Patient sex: F
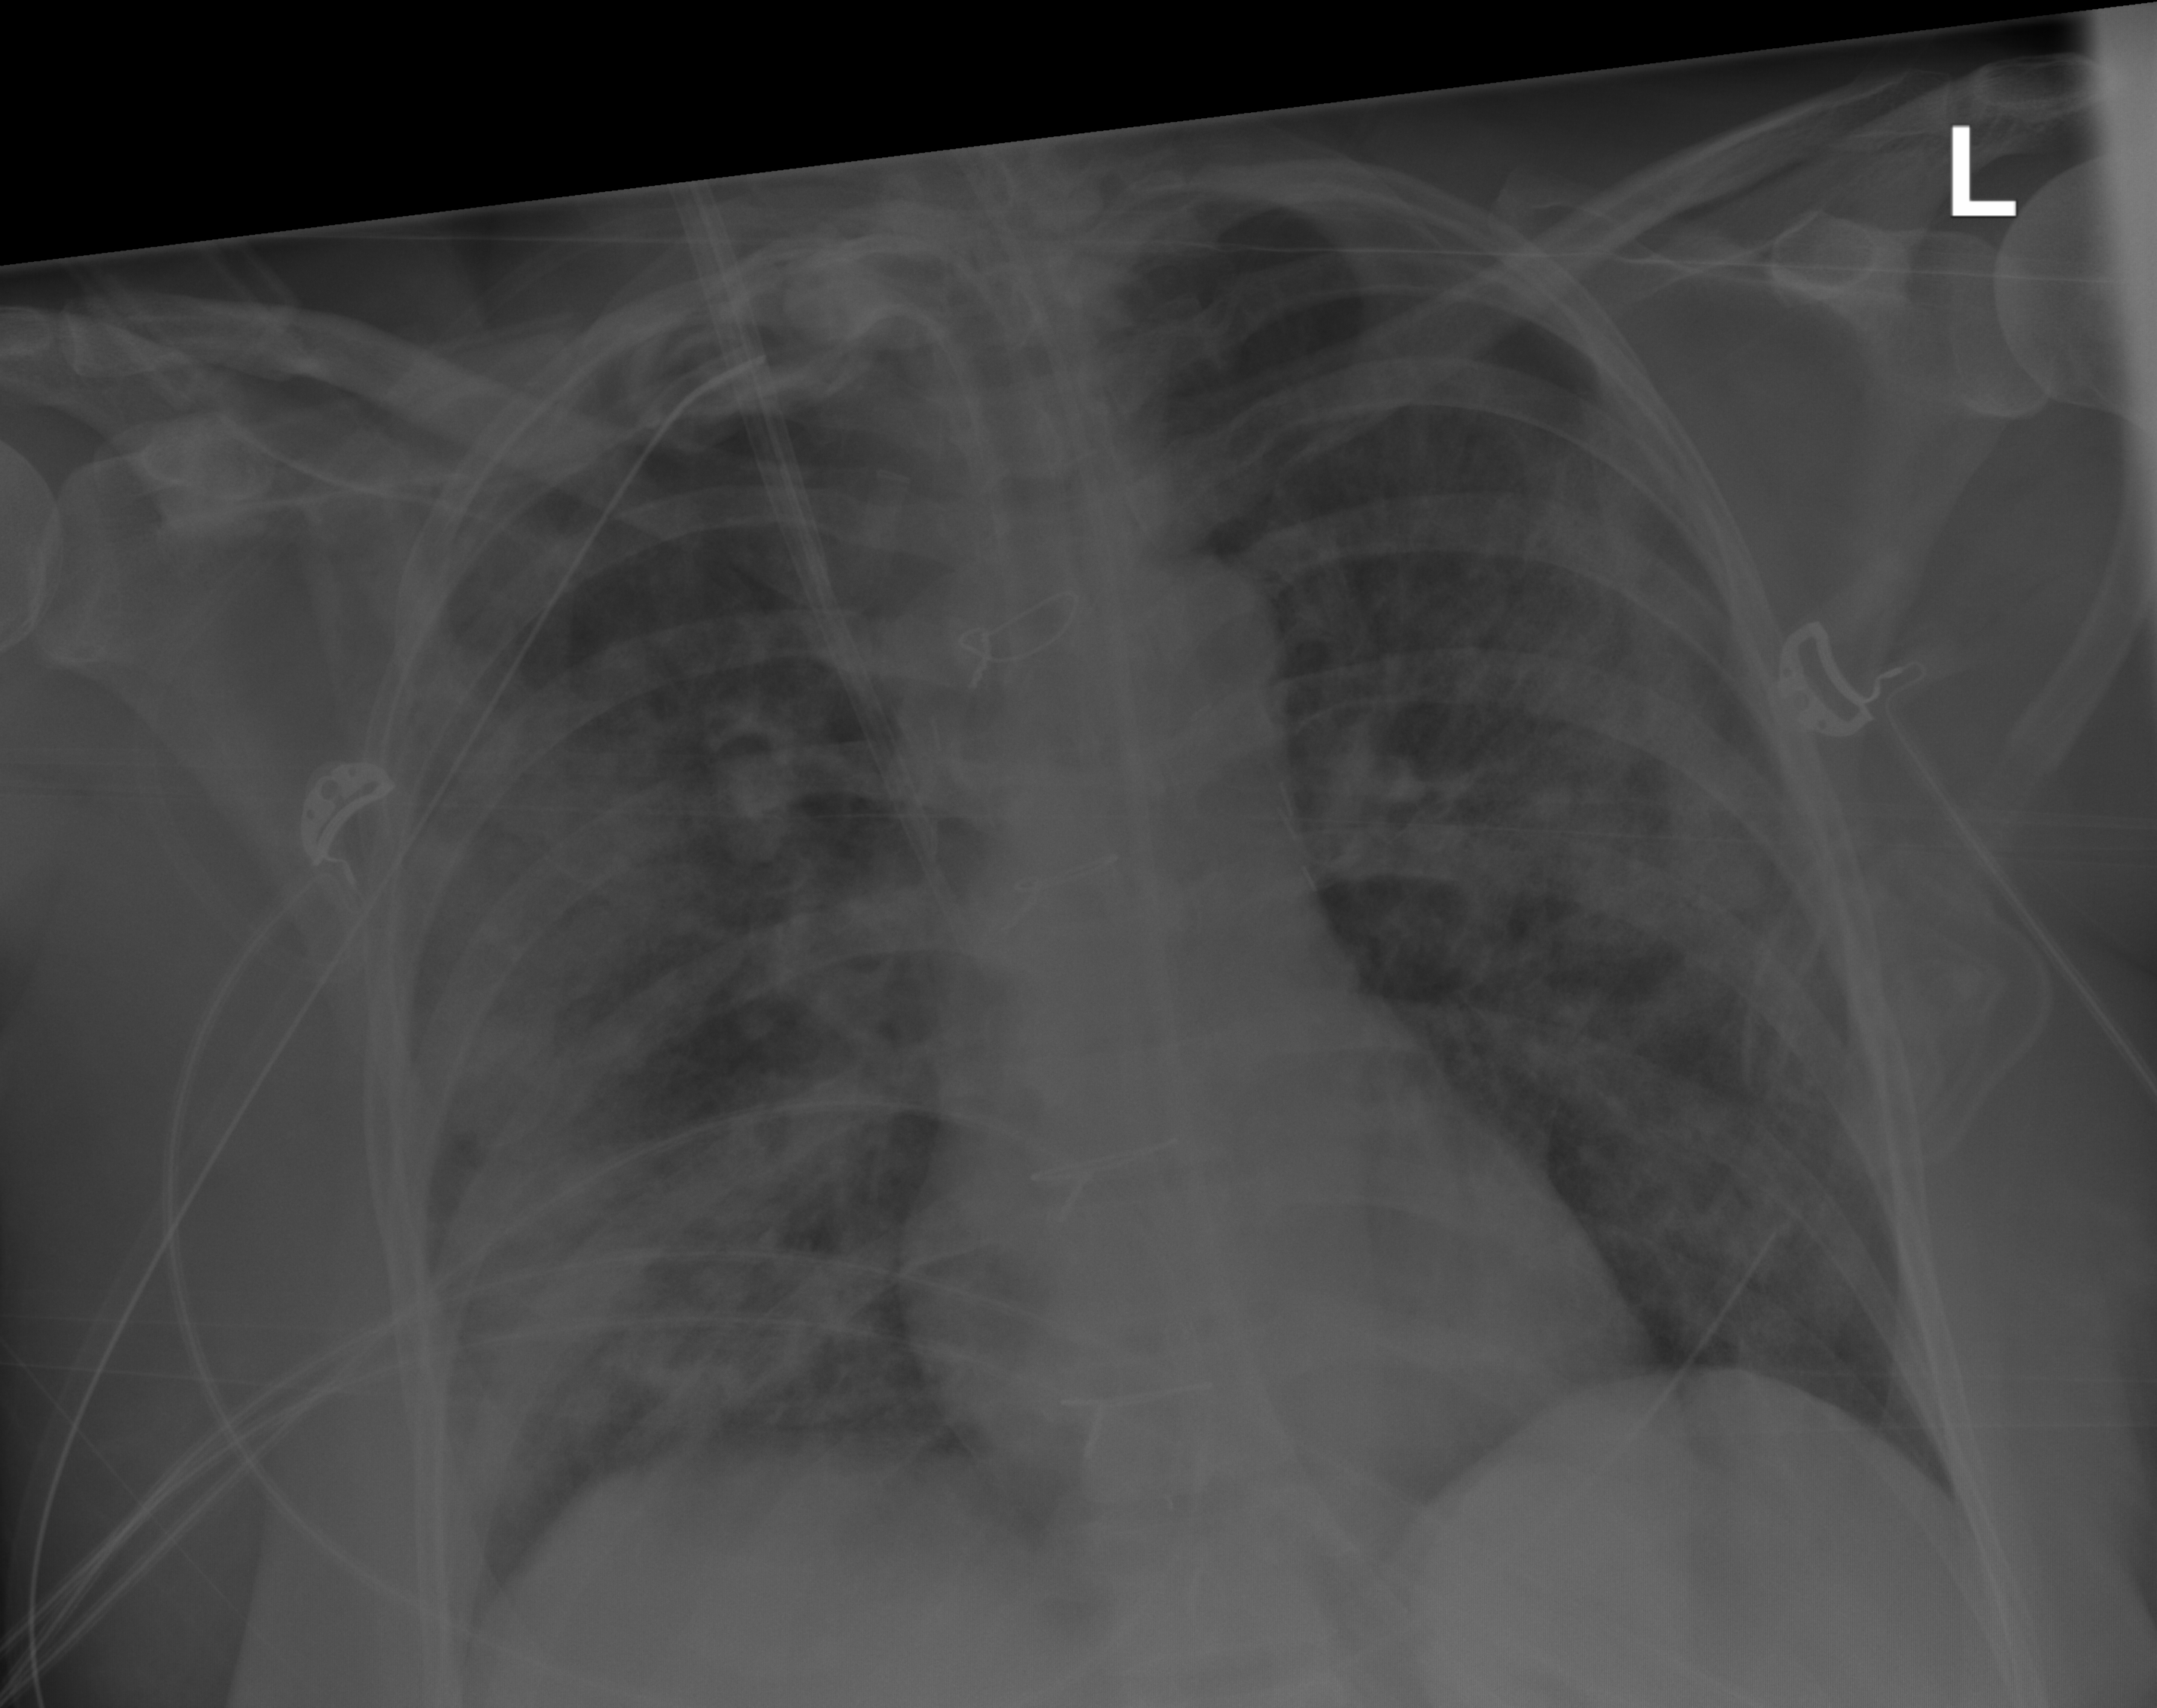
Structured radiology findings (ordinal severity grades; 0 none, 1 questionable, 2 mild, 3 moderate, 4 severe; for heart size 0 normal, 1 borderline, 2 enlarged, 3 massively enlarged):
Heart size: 0
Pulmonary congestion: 0
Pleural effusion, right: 0
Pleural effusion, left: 0
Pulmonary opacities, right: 4
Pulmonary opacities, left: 4
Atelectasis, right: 3
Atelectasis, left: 3